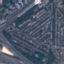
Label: Residential